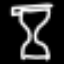
Label: hourglass